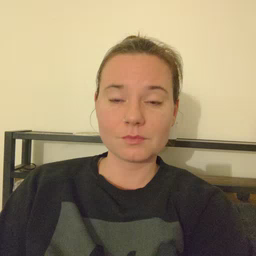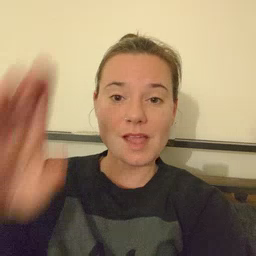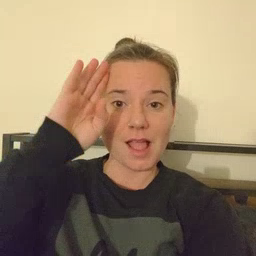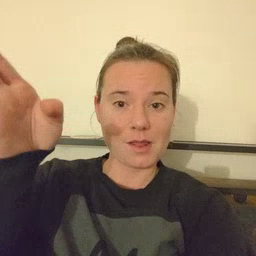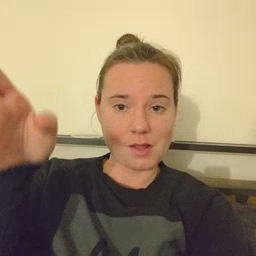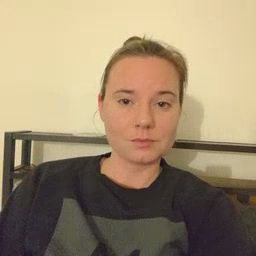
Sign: hello